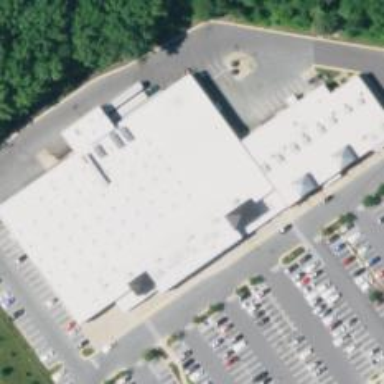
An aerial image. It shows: Retail building.